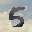
Label: 5